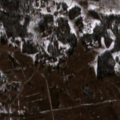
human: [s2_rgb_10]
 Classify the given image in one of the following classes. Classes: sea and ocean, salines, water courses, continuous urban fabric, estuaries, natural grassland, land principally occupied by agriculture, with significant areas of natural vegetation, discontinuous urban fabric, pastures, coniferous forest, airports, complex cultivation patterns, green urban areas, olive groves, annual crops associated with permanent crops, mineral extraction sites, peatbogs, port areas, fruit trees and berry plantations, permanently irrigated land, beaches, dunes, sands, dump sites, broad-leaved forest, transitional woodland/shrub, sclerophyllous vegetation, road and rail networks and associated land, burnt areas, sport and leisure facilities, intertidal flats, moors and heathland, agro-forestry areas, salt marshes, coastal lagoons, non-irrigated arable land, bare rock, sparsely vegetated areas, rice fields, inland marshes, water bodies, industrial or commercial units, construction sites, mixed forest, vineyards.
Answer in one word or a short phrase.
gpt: non-irrigated arable land, pastures, complex cultivation patterns, land principally occupied by agriculture, with significant areas of natural vegetation, broad-leaved forest